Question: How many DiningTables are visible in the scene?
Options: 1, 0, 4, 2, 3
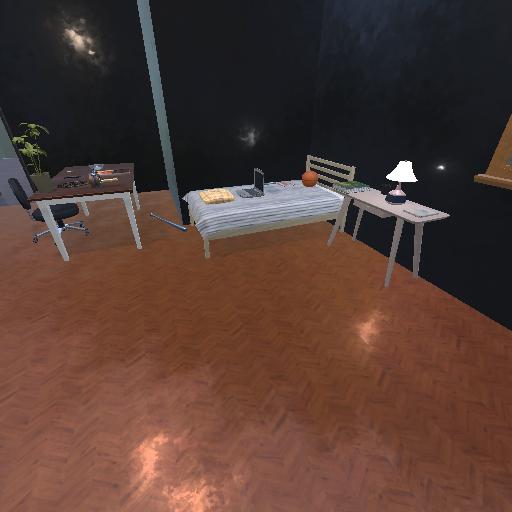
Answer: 1